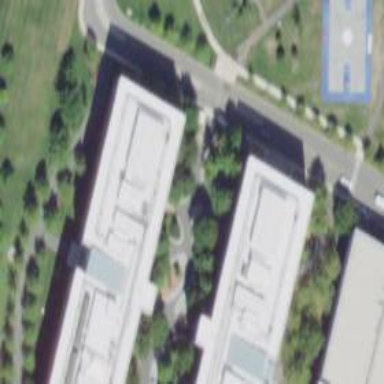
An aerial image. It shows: Office building.